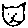
Label: cat